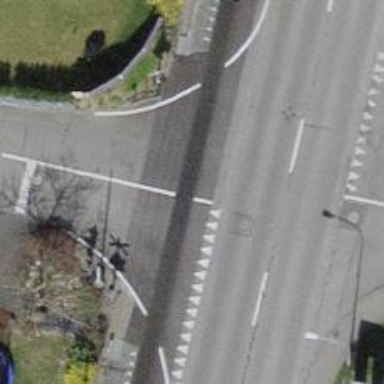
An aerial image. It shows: Paved residential road.